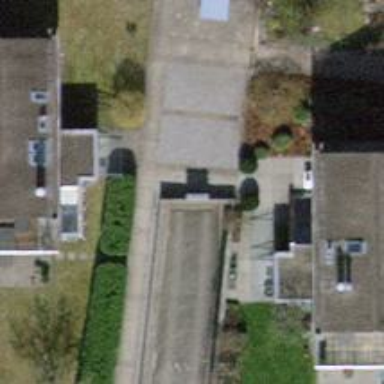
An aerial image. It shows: Parking entrance.